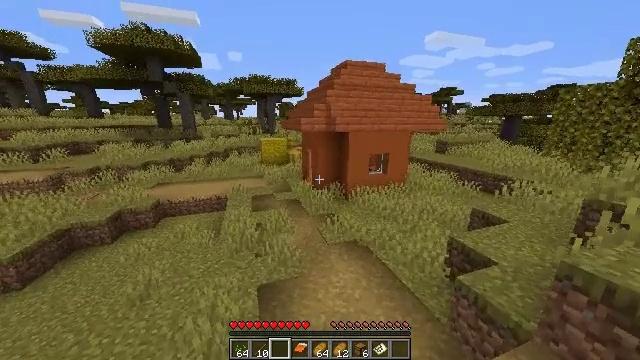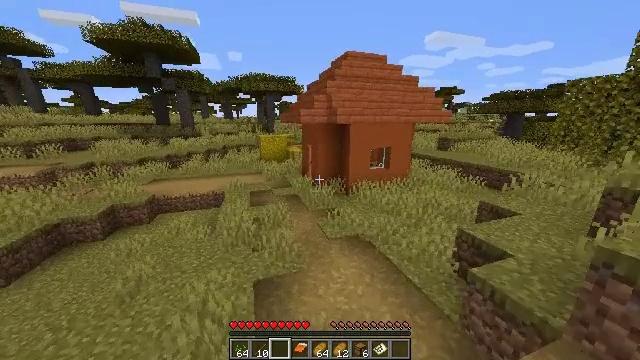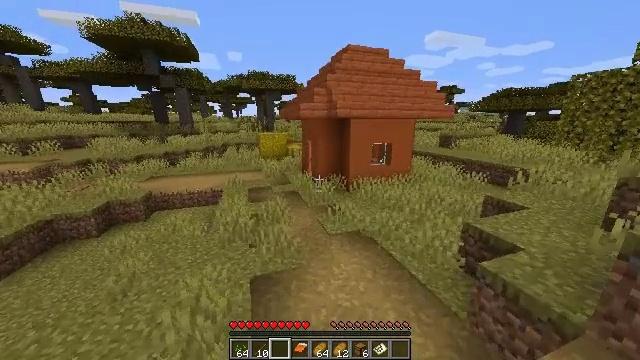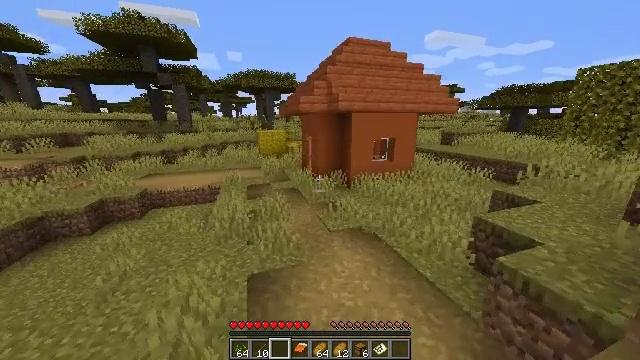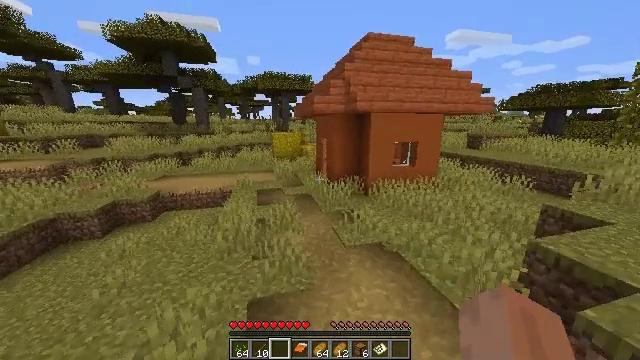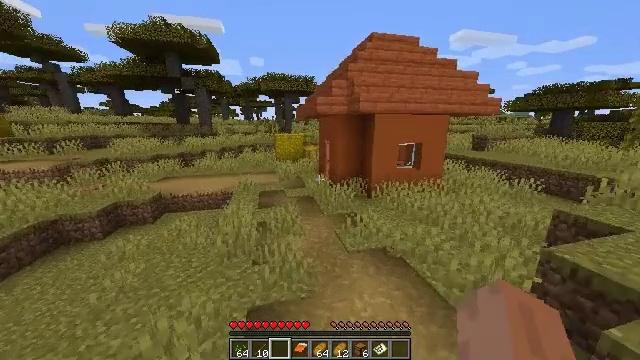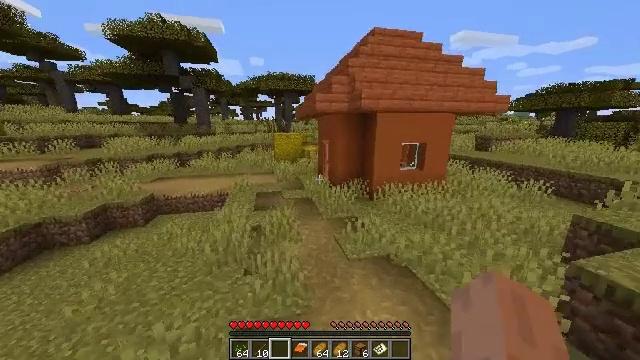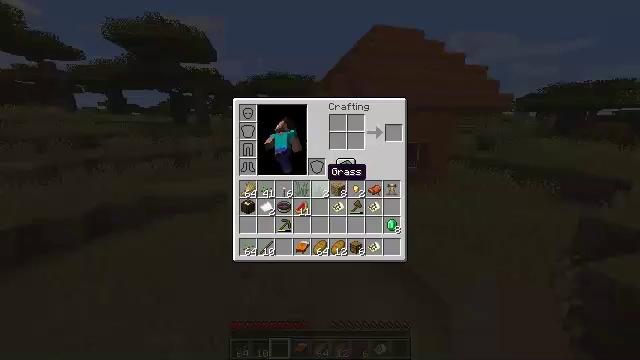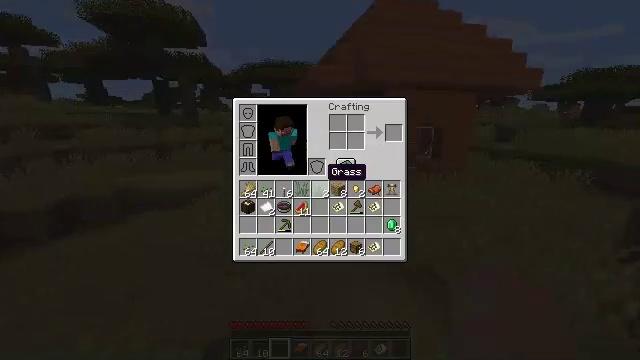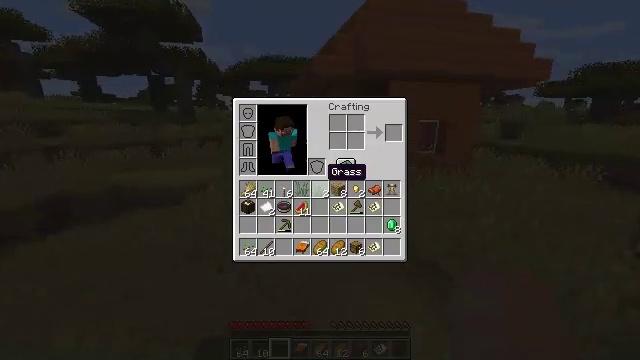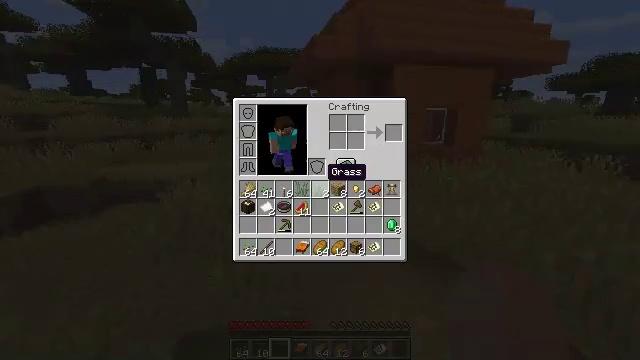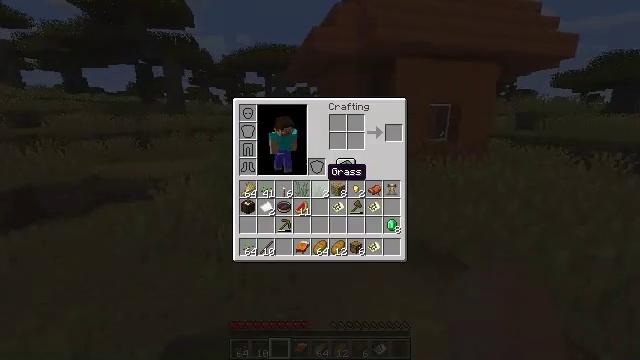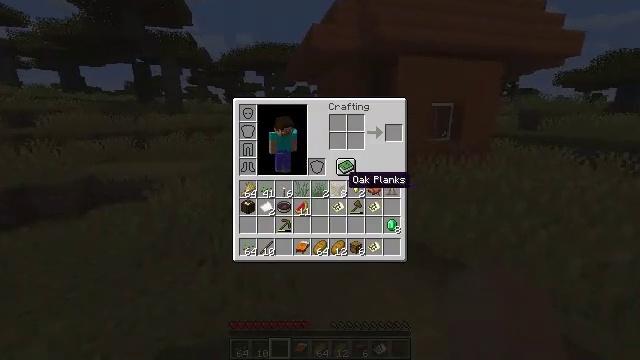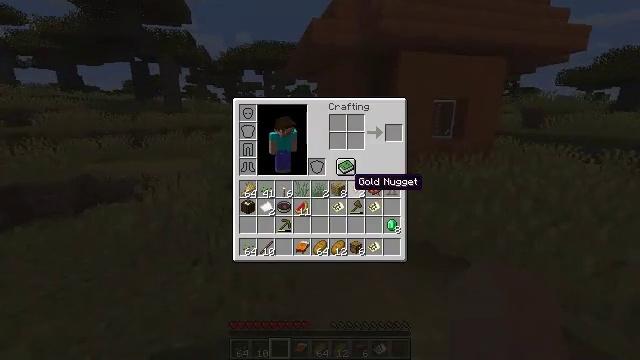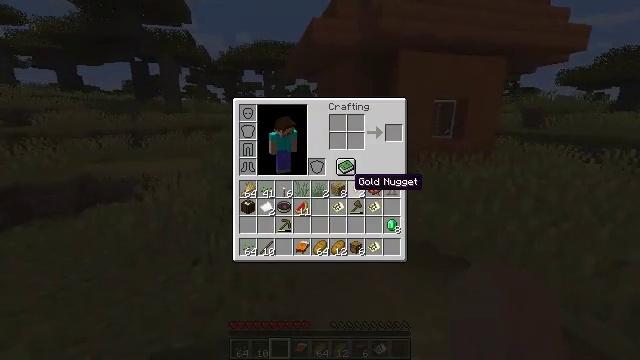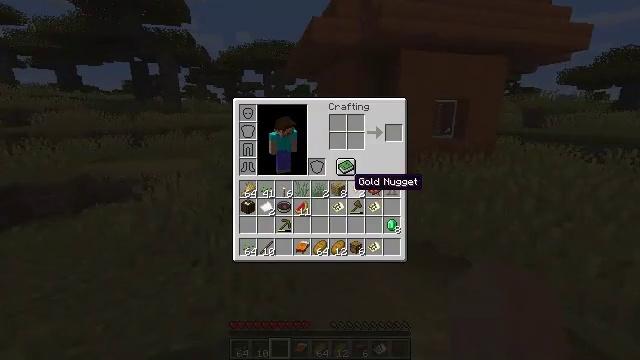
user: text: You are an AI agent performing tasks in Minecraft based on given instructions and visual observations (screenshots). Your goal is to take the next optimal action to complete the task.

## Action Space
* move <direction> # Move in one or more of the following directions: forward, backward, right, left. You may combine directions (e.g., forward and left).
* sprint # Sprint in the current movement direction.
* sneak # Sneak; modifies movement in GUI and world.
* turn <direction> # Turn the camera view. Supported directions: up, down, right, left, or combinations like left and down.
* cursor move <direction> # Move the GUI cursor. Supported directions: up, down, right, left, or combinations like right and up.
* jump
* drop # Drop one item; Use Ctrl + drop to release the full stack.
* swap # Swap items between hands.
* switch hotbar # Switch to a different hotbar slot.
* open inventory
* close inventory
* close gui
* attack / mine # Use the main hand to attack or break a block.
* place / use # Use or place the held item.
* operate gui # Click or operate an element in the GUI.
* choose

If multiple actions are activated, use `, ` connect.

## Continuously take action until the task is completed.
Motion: motion action
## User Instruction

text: Gather hay blocks from the farm.
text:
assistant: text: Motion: move forward
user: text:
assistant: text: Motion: move forward
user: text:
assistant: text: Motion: move forward
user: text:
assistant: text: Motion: move forward, turn left
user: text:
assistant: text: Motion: move forward
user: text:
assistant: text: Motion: move forward
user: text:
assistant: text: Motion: move forward, open inventory
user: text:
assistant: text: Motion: move forward, open inventory
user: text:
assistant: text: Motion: open inventory
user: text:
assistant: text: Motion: open inventory
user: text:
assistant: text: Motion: no_op
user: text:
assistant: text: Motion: cursor move right and down
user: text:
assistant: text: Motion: no_op
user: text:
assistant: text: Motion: no_op
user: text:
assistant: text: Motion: no_op
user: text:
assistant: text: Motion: no_op
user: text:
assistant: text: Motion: sneak
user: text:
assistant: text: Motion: sneak
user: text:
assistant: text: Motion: sneak
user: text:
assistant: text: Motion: sneak
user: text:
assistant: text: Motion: sneak
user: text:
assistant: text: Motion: sneak
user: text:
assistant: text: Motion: sneak
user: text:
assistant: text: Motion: sneak
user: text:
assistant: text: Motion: sneak, operate gui
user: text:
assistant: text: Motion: sneak, operate gui
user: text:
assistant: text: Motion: sneak
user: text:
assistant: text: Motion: sneak
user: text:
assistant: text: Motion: close inventory
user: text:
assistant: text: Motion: close inventory